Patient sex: M
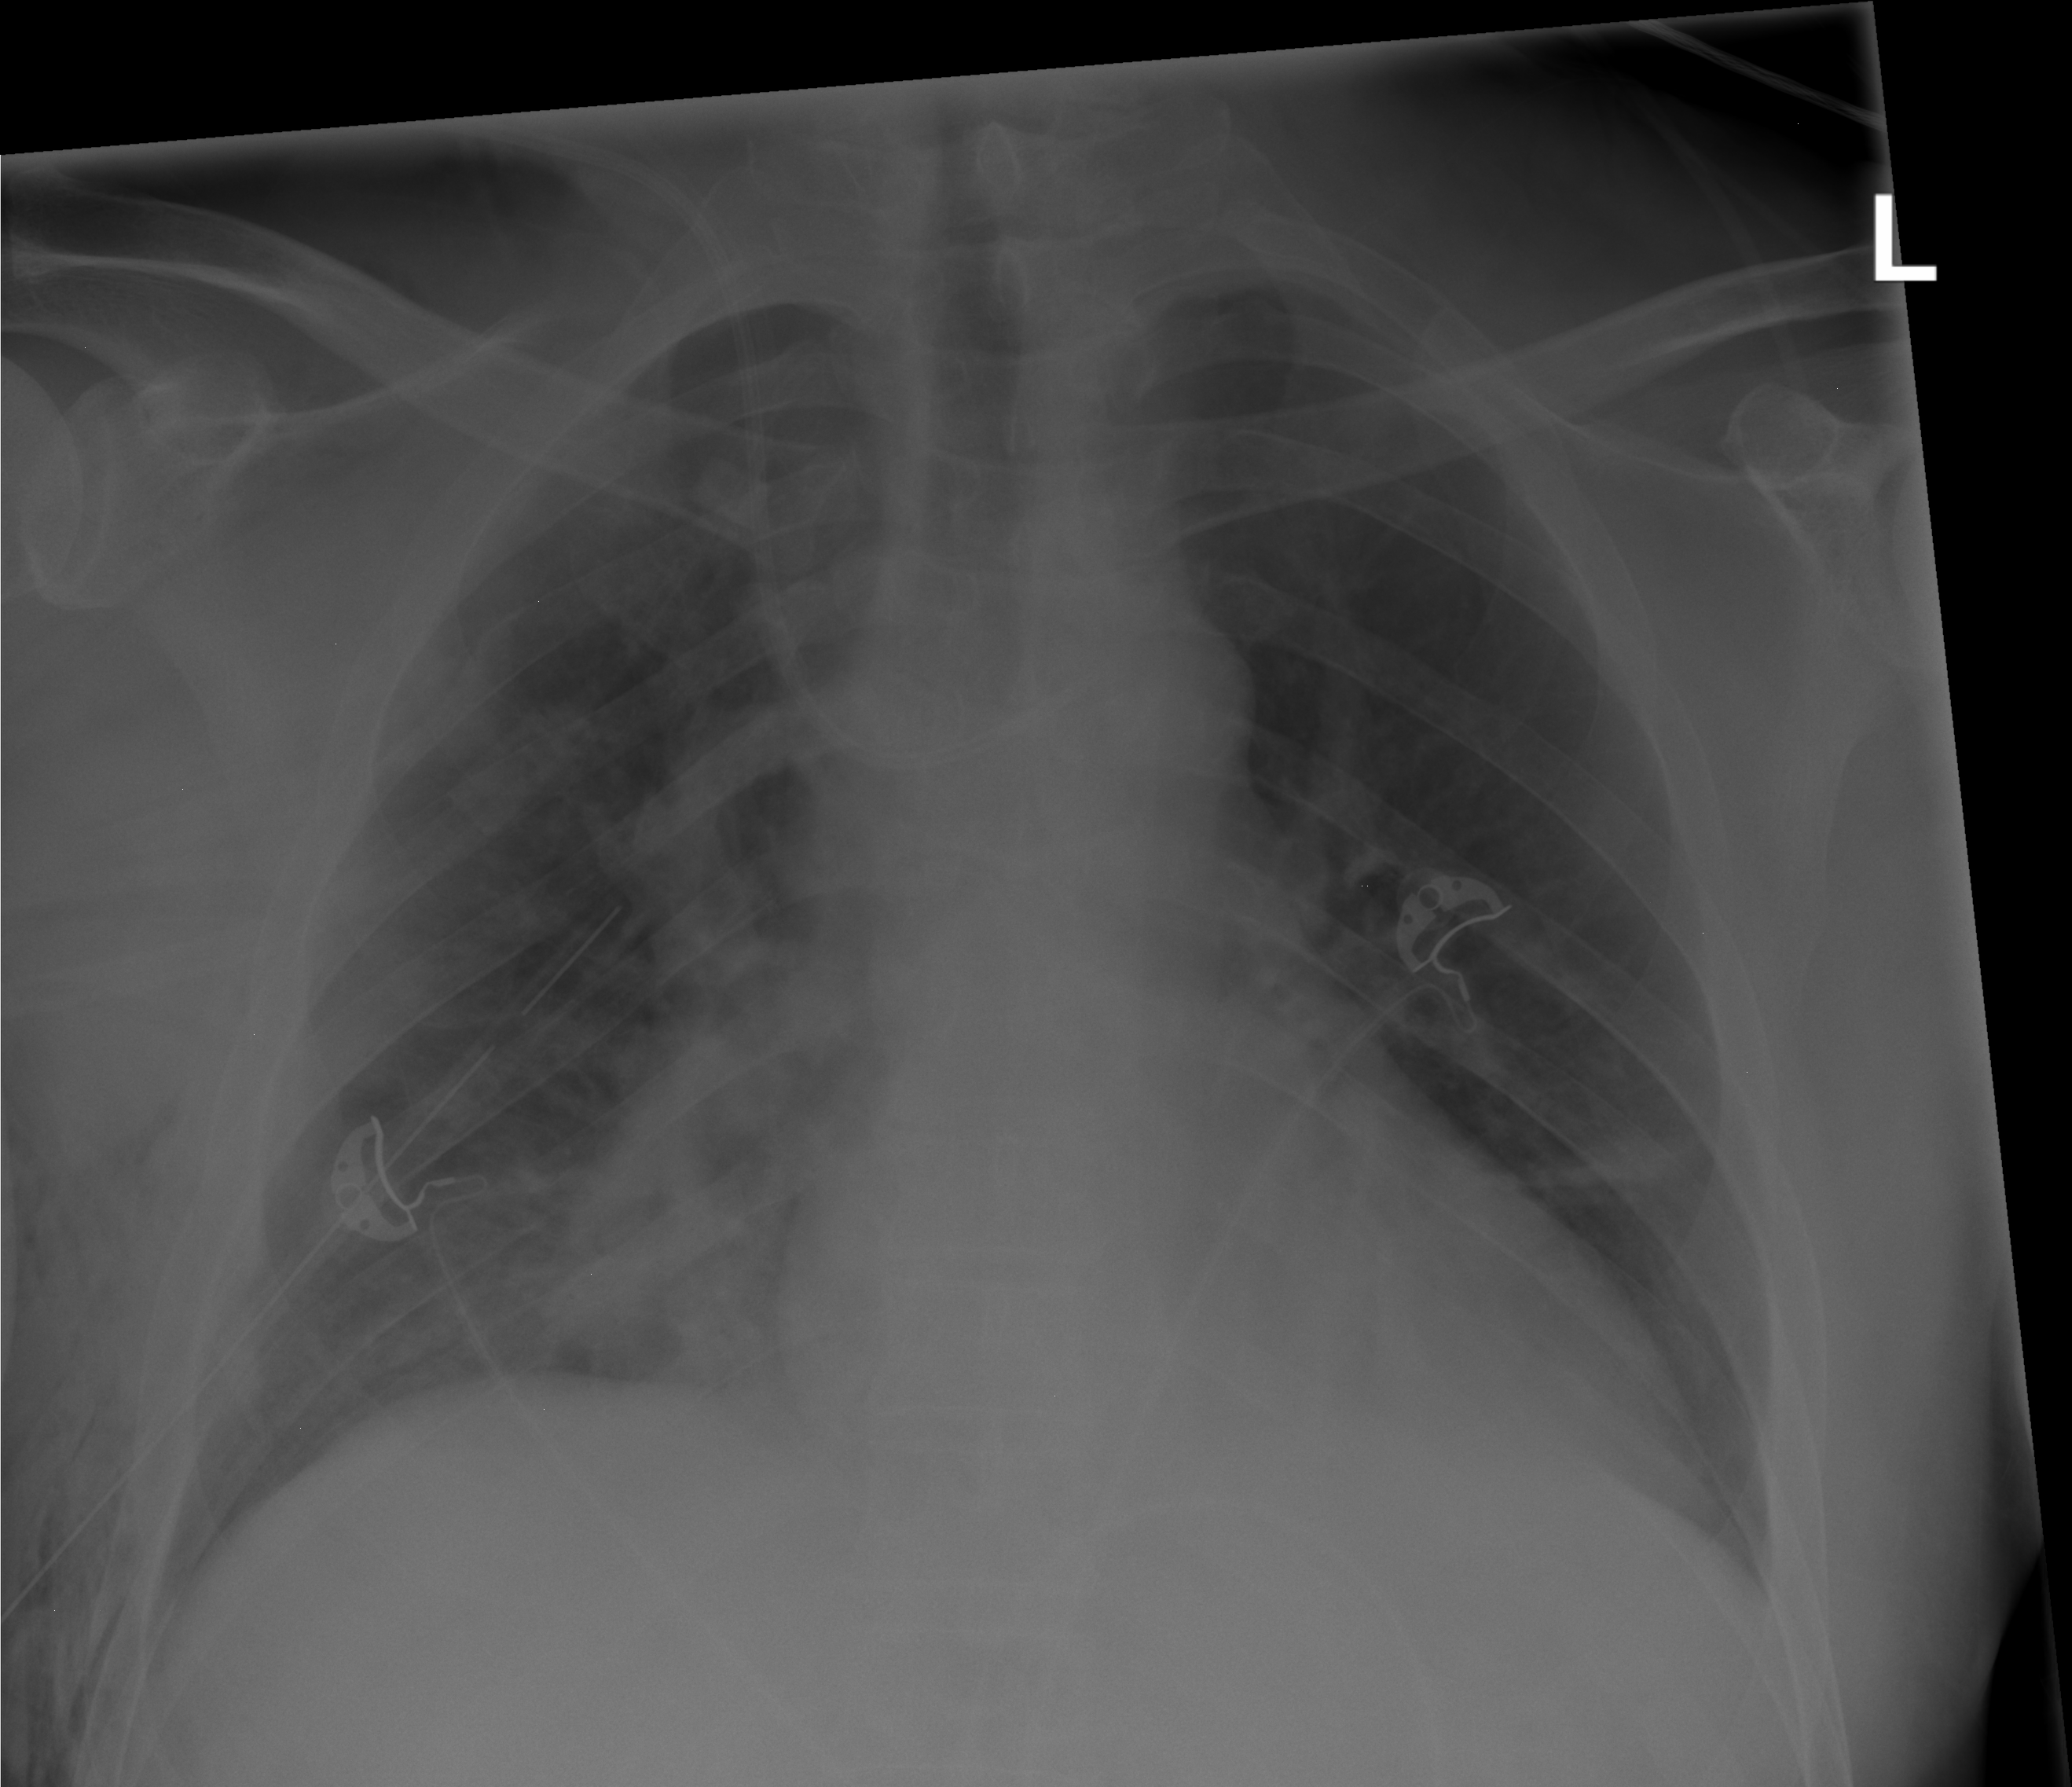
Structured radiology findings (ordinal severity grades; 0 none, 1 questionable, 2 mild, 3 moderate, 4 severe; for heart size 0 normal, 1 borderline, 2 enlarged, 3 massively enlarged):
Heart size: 0
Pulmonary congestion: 0
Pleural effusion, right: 0
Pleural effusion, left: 0
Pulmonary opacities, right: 0
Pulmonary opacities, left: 0
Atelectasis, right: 3
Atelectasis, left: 2